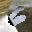
Label: 6